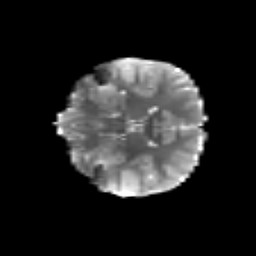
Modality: T2w
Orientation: coronal
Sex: female
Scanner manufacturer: siemens
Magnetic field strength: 3 T
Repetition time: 5 s
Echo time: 0.071 s